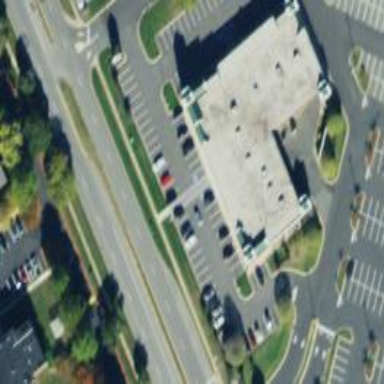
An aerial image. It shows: Veterinary facility.